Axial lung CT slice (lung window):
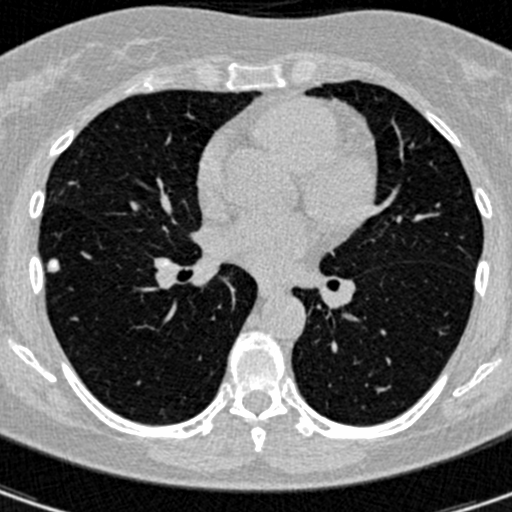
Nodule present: yes
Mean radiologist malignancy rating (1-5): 1.667